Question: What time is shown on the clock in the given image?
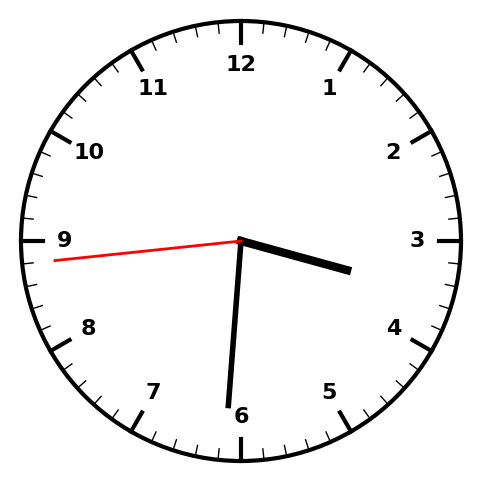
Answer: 03:30:44